Question: I am building a website that uses Google's Mapping API Embed V1.0, and the coordinates that I specified are showing correctly, however, the point is not in the center of the mapping view.
Photo of Problem:

iFrame Code:
'''
<iframe class="sectionMap" width="300" height="300" frameborder="0" style="border:0" src="https://www.google.com/maps/embed/v1/place?key=AIzaSyAGJVo8xnxXbEICl5IuDAbmWIBsE0cFKVQ&amp;q=42.3599,-71.0655&amp;zoom=18&amp;maptype=satellite"></iframe>
'''
CSS:
'''
.sectionMap{
/*
width: 300px;
height: 300px;
*/
display: block;
position: relative;
left: 50%;
margin-left: -150px;
border-style: solid;
border-width: 2px;
box-shadow: 1px 1px 5px 3px #ccc;
}
'''
Here is a sample page from the web app:
'''
<section id="williamMonroeTrotterHouse" data-role="page" data-theme="a">
<header data-role="header" data-position="fixed" data-id="appHeader"><a href="#landmarks" data-transition="slide" data-direction="reverse" data-icon="arrow-l" data-rel="back" data-theme="a">Back</a>
<h1>William Monroe Trotter House</h1>
</header>
<div data-role="content">
<p><span class="sectionTitle">Location: </span>97 Sawyer Ave., Dorchester</p>
<p><span class="sectionTitle">Description: </span>Home of African-American journalist and Harvard graduate William Monroe Trotter. Trotter publisher The Guardian, and meetings of African-American activists, W. E. B. Du Bois among them, took place at this house.</p>
<img src="Landmark_Photos/WIlliam_Monroe_Trotter_House.jpg" class="sectionPhoto">
<br>
<iframe class="sectionMap" width="300" height="300" frameborder="0" style="border:0" src="https://www.google.com/maps/embed/v1/place?key=AIzaSyAGJVo8xnxXbEICl5IuDAbmWIBsE0cFKVQ&amp;q=42.3127,-71.0624&amp;zoom=18&amp;maptype=satellite"></iframe>
</div>
</section>
'''
Any ideas why this is not centering?
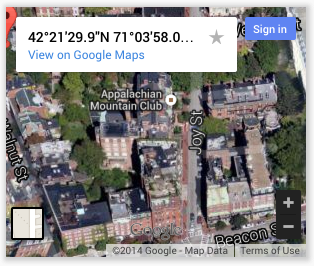
Answer: A fiddle having exactly you code works fine in my Safari version (5.1.7). Wich version are you having problems with? The only reason I could imagine is the "tricky" centering with position and margin. I'd try 'margin:0 auto;' for centering, without the position relative, top & margin. Or go the old way: 'display:inline-block' inside a div with 'text-align:center'. IMHO this last one is the most cross-browser.
'''
.sectionMapWrapper{
width:100%;
text-align:center;
}
.sectionMap{
display: inline-block;
border-style: solid;
border-width: 2px;
box-shadow: 1px 1px 5px 3px #ccc;
}
'''
EDIT:
If it didn't solve the problem check if you have some kind of library (or your own function) that could make your iframe "display: none".
If it have no layout (display:none) when the content is loaded it's size is 0x0 for the iframe script, and the center is at ... 0/x , 0/x. Keep display block until content is loaded, then you can hide it with display:none.
Under a similar situation I worked around this placing the iframe inside a 0x0 sized div with overflow hidden (at style attribute). When sure of iframe content is loaded fire a function that set the iframe display to none and delete the wrapper div style attribute. (or similar, depending of the additional behaviour you need). Hope it helps.